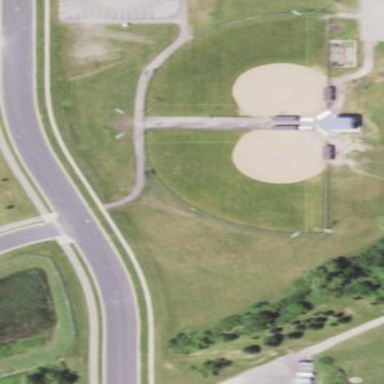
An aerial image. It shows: Softball pitch for leisure land activities.